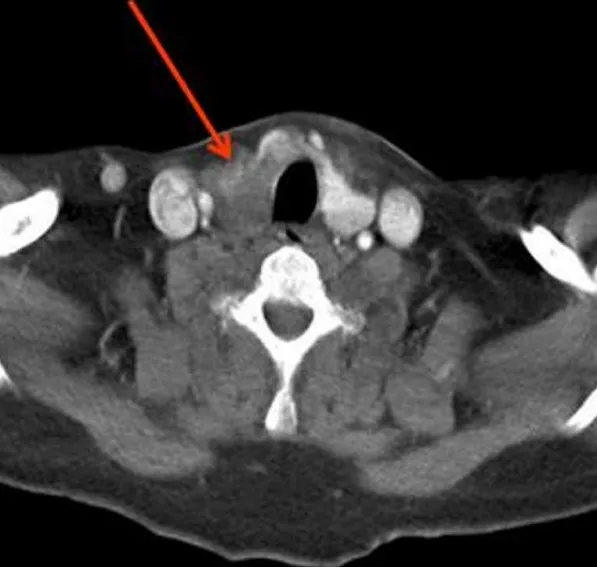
Computed tomography (CT) scan of the neck and thoracic outlet. Repeat CT scanning after ten months of steroid therapy confirms reduction in size of the goitre and with return of the trachea to midline position.
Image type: radiology (ct)